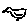
Label: bird